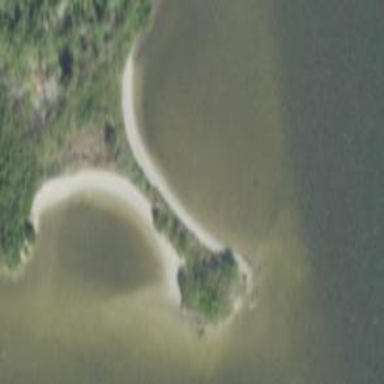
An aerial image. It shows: Scenic beach with natural beauty.